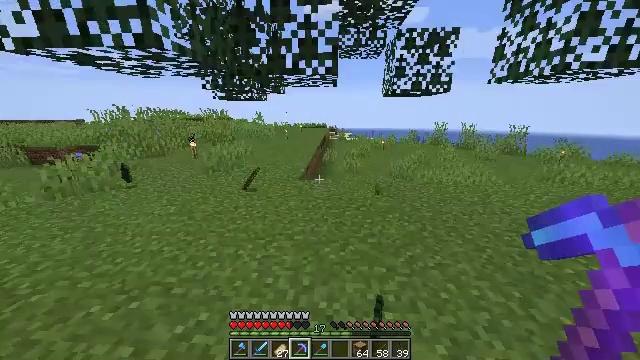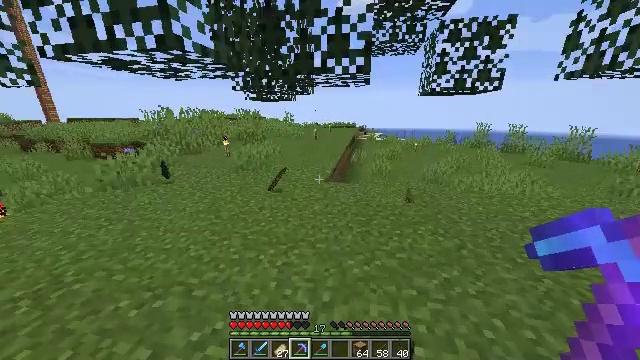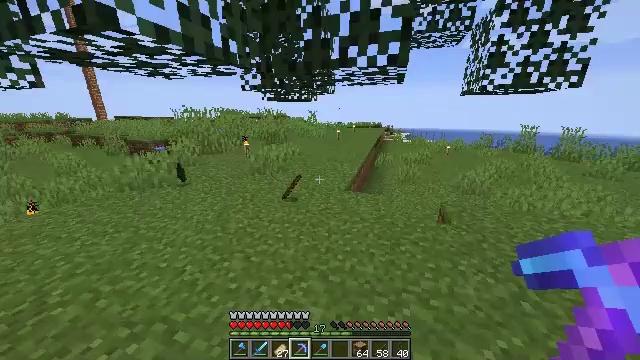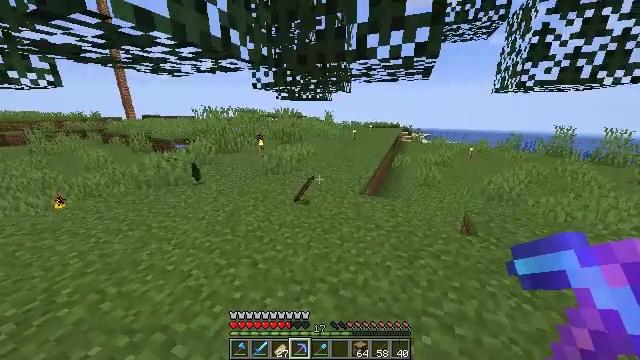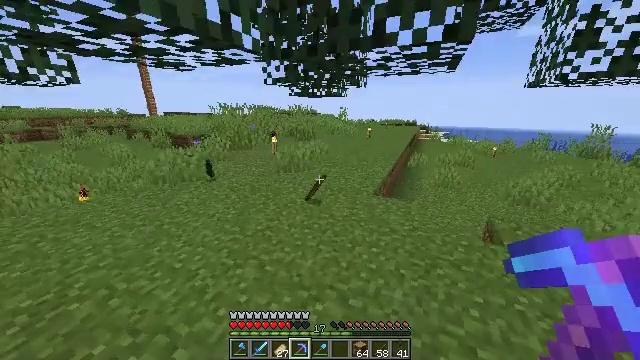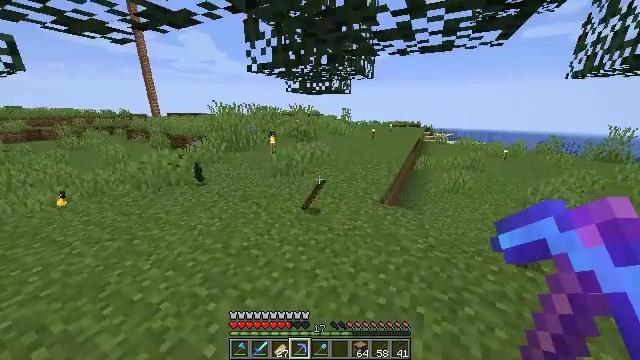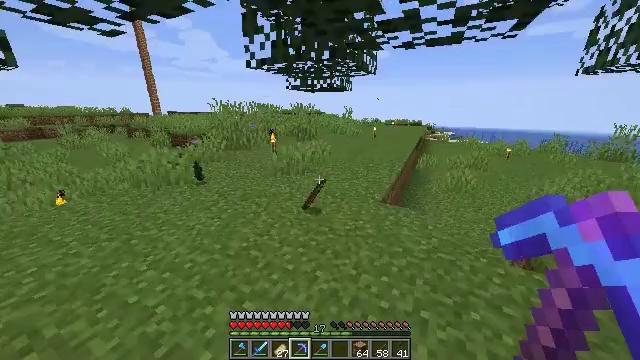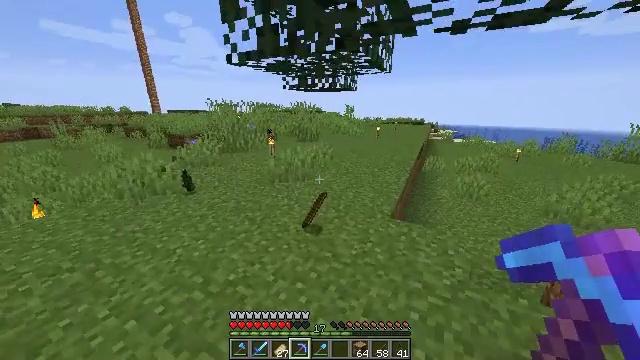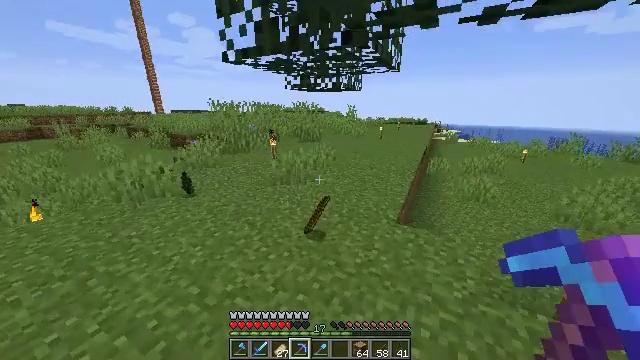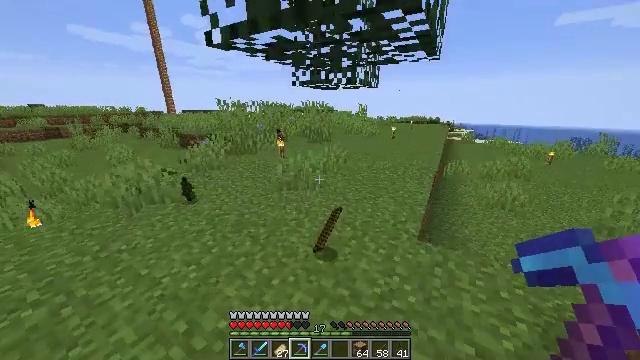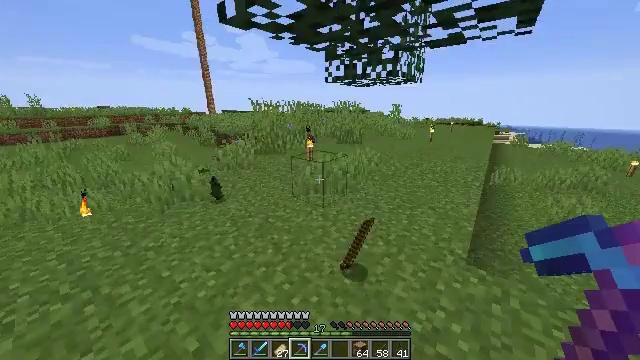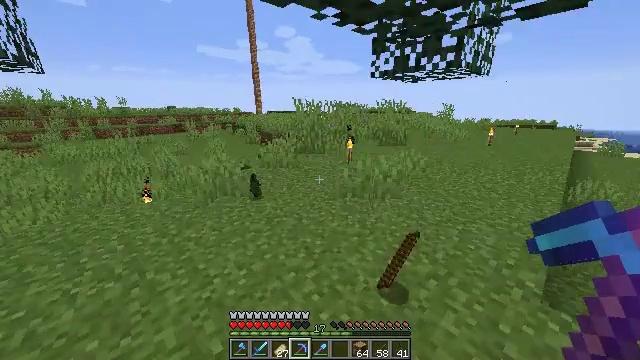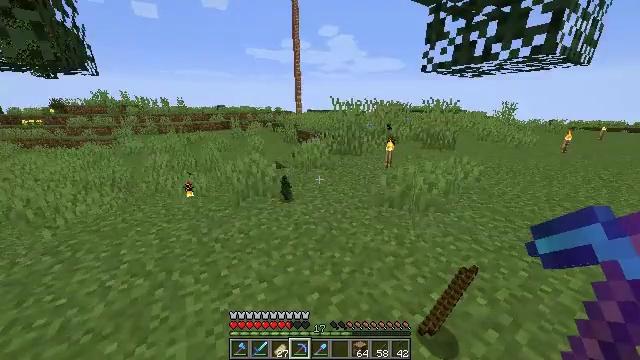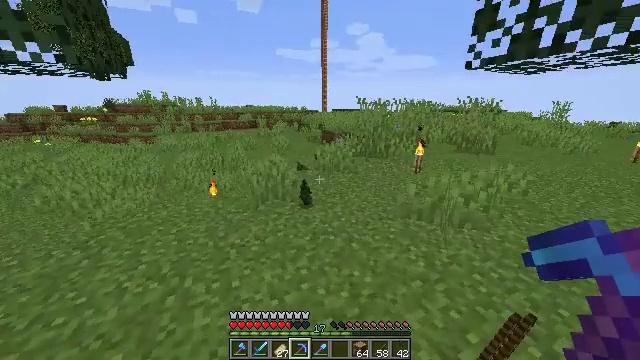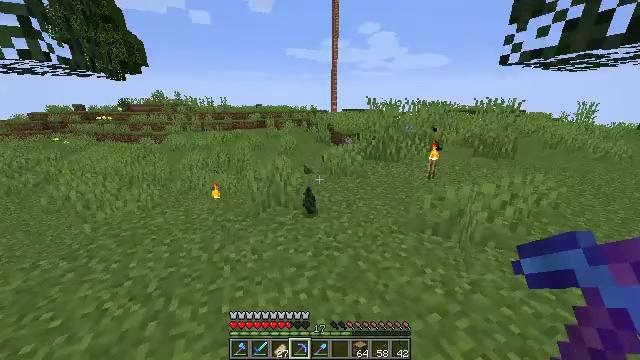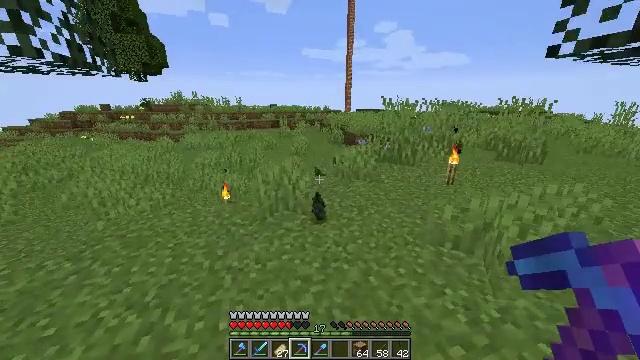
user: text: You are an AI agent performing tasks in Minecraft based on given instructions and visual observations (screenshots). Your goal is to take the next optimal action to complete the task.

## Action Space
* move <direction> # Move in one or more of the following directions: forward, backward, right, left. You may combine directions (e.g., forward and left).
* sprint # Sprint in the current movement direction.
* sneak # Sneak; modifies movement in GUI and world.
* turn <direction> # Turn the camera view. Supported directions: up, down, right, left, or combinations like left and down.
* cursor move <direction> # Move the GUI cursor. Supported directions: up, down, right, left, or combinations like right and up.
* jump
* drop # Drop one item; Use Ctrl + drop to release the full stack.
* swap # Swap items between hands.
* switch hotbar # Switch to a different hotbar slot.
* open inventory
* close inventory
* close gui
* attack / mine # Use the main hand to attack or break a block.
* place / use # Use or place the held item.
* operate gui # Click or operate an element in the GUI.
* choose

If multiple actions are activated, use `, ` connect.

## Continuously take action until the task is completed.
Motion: motion action
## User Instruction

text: Gather oak leaves by attacking.
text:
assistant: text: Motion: move forward, turn left
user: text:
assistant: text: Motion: move forward, turn left
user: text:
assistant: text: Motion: move forward, turn left
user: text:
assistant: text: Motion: move forward, turn left
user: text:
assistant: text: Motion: move forward
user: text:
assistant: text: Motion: move forward
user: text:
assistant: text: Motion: move forward
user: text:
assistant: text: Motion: move forward
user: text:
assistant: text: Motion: move forward, turn left
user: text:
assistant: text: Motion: move forward, turn left
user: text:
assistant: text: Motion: move forward, turn left
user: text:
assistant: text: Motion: move forward, turn left
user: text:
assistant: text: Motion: move forward, turn left
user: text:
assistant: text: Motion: move forward, turn left
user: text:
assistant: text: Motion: move forward, turn left
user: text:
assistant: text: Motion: move forward and move right, turn left
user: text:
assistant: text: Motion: move forward and move right, turn left
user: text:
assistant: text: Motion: move forward and move right, turn left
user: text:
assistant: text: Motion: move forward and move right, turn left
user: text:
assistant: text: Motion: move forward and move right, turn left
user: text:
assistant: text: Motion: move forward and move right, turn left
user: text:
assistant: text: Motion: move forward and move right, turn left
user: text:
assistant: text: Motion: move forward, turn left
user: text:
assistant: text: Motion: move forward, turn left
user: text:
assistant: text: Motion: move forward, sprint, turn left and up
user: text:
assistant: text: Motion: move forward, sprint, turn left
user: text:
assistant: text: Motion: move forward, sprint, turn left and up
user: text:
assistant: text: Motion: move forward, sprint, turn left
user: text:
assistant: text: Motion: move forward
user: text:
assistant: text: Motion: move forward